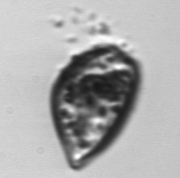
Label: Prorocentrum_micans